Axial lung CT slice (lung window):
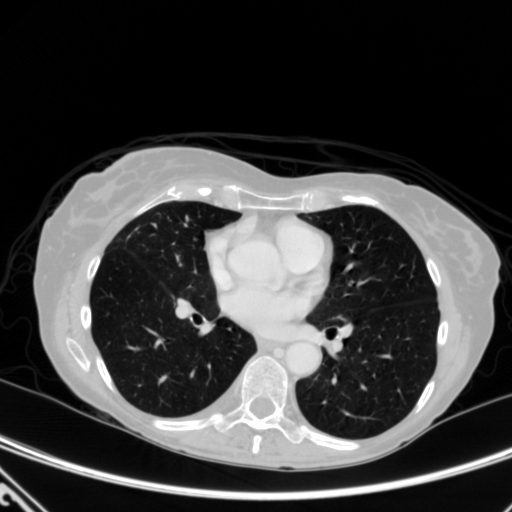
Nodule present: no